Question: I want to randomly apply styles to my ArtLayers.
To do this, I tested the applyStyle function.
ArtLayers.applyStyle

It works!)
But to solve my task I need all styles.
I can't find it in the documentation (photoshop-javascript-ref-2020).
Can you suggest something?
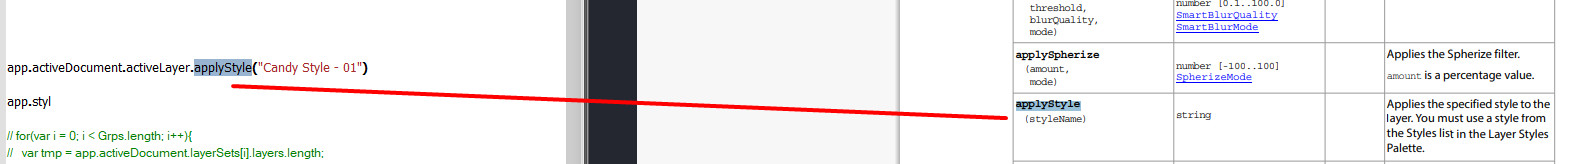
Answer: To get all the styles use this Action Manager function:
'''
var allStyles = get_styles()
alert(allStyles); // ALLL the styles!
//alert(allStyles[22]); // Sunspots (texture)
function get_styles()
{
var ref = new ActionReference();
ref.putEnumerated( charIDToTypeID("capp"), charIDToTypeID("Ordn"), charIDToTypeID("Trgt") );
var appDesc = executeActionGet(ref);
var List = appDesc.getList(stringIDToTypeID('presetManager'));
var list = List.getObjectValue(3).getList(charIDToTypeID('Nm '));
var styleNames=[];
for (var i = 0; i < list.count; i++)
{
var str = list.getString(i);
styleNames.push(str);
}
return styleNames;
}
'''